Aerial crown-view tile of a tropical tree (Barro Colorado Island, Panama), acquired 20250317:
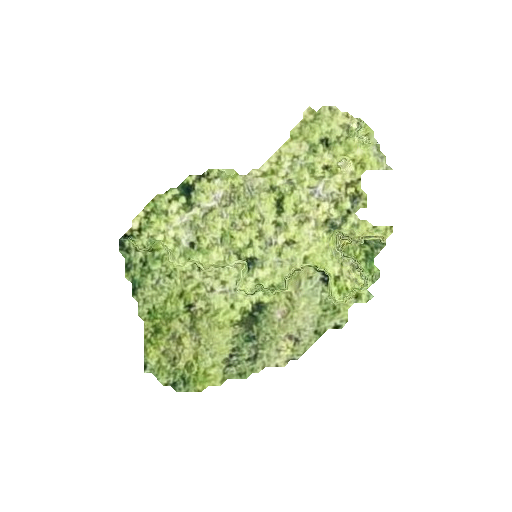
Species: Spondias mombin
GBIF accepted scientific name: Spondias mombin
Crown area: 72.393 m²